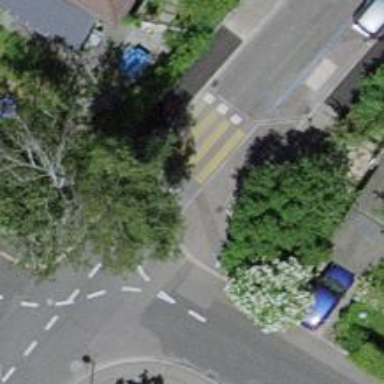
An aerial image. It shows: Kerb barrier.